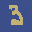
Label: 3